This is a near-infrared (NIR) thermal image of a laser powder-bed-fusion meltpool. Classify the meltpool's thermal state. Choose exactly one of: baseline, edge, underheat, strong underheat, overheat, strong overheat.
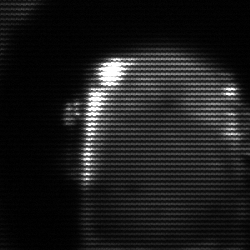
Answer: baseline